【题型】选择题　【知识点】解析几何　【难度】easy
如图，在平面直角坐标系中，平行四边形 \(OABC\) 的边 \(OC\) 落在 \(x\) 轴的正半轴上，且点 \(B(6,2)\)，\(C(4,0)\)，直线 \(y=2x+1\) 以每秒 \(1\) 个单位长度的速度沿 \(y\) 轴向下平移，经过（ ）秒该直线可将平行四边形 \(OABC\) 分成面积相等的两部分。

\vspace{0.5em}
\noindent A. \(3\) 秒 \quad B. \(\dfrac{7}{2}\) 秒 \quad C. \(5\) 秒 \quad D. \(6\) 秒
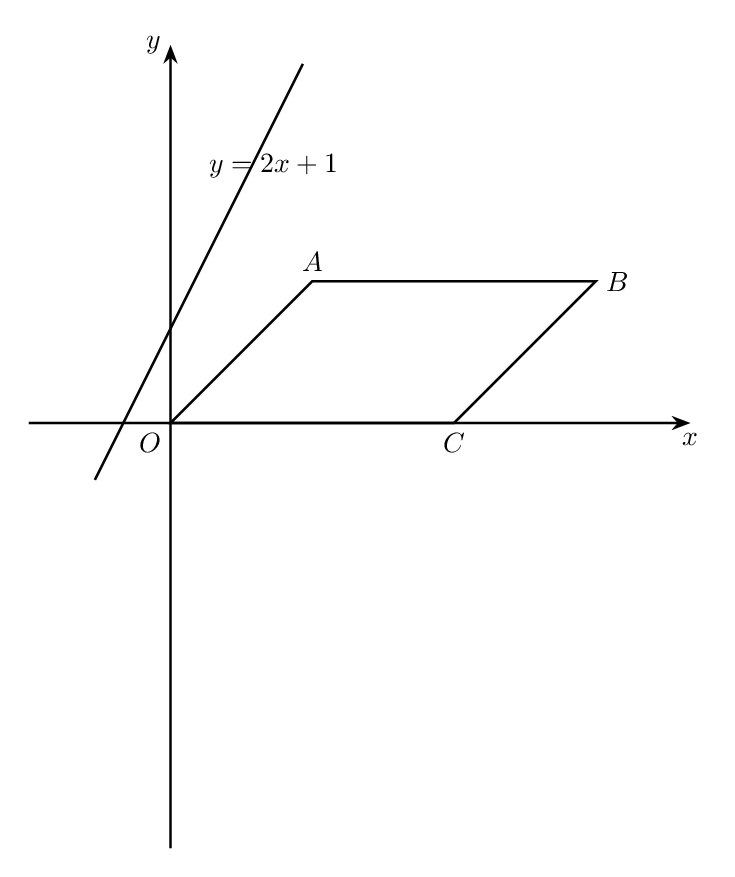
【解答】
\noindent 【答案】D

\noindent 【分析】

\noindent 【详解】解：连接 \(AC\)，\(BO\)，交于点 \(D\)，当 \(y=2x+1\) 经过点 \(D\) 时，该直线可将平行四边形 \(OABC\) 的面积平分。

\noindent \(\because\) 四边形 \(OABC\) 是平行四边形，

\noindent \(\therefore BD = OD\)，

\noindent \(\because B(6,2)\)，

\noindent \(\therefore D(3,1)\)，

\noindent 设直线 \(DE\) 的解析式为 \(y = kx + b\)，

\noindent \(\because\) 直线 \(DE\) 平行于 \(y = 2x + 1\)，

\noindent \(\therefore k = 2\)，

\noindent \(\therefore y = 2x + b\)，

\noindent 将点 \(D(3,1)\) 代入 \(y = 2x + b\)，

\noindent 解得 \(b = -5\)，

\noindent \(\therefore\) 直线 \(DE\) 的解析式为 \(y = 2x - 5\)，

\noindent \(\therefore\) 直线 \(y = 2x + 1\) 要向下平移 \(1 - (-5) = 6\) 个单位，

\noindent \(\therefore\) 时间为 \(6 \div 1 = 6\) 秒，

\noindent 故选：D。
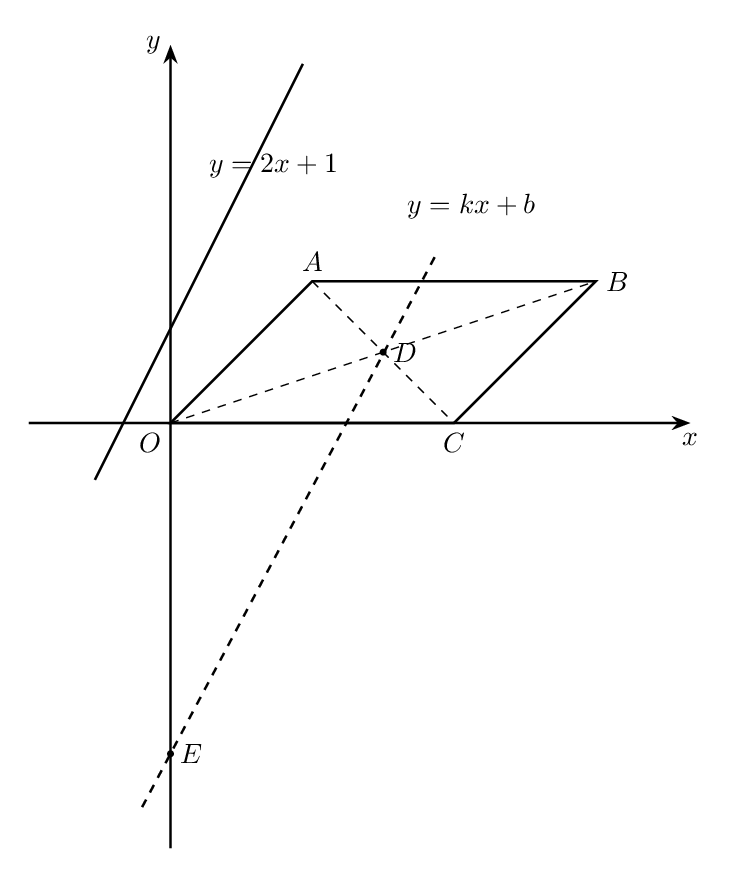